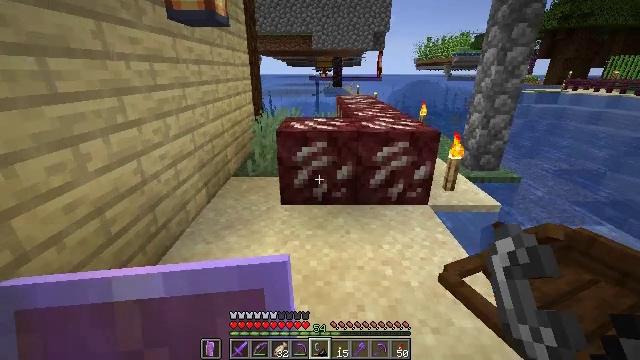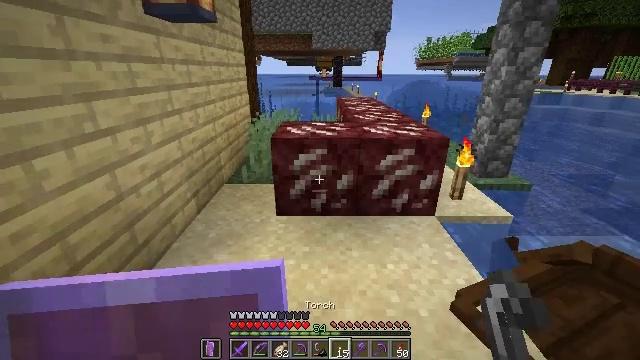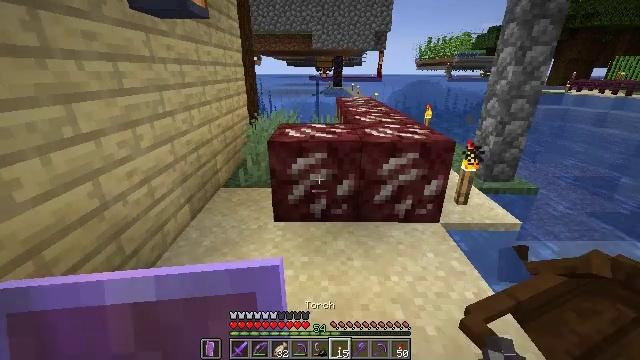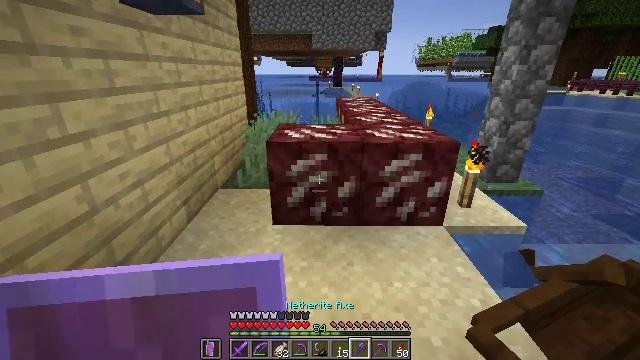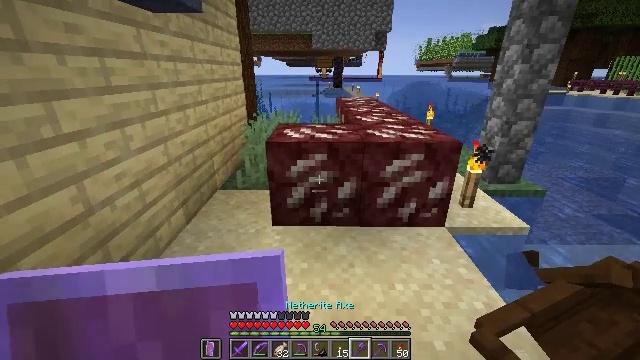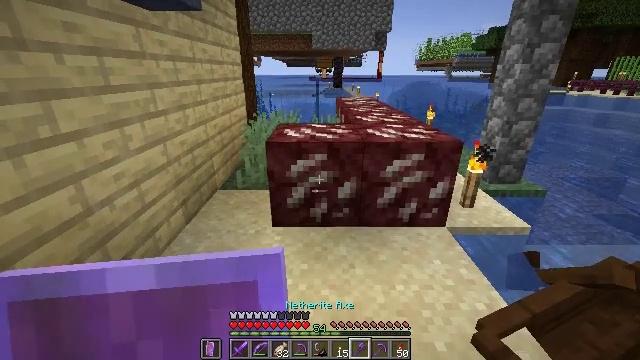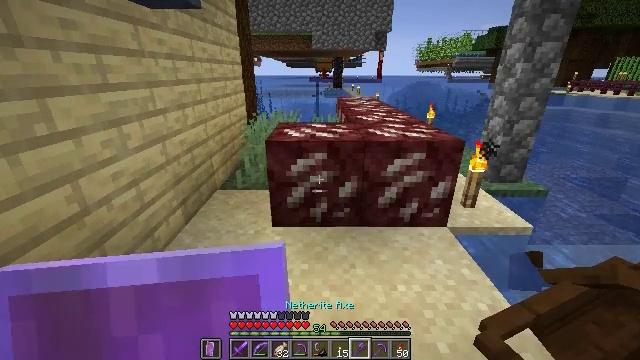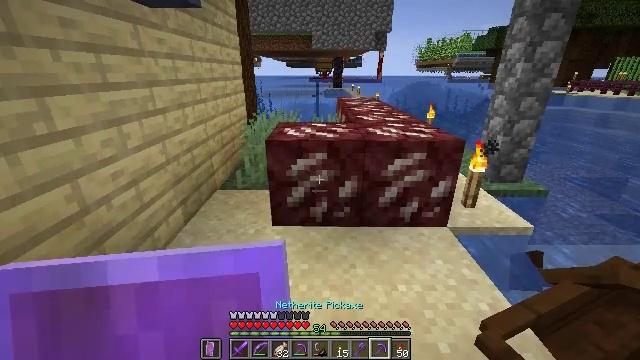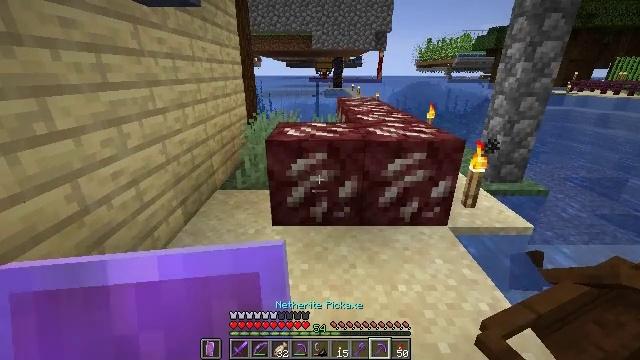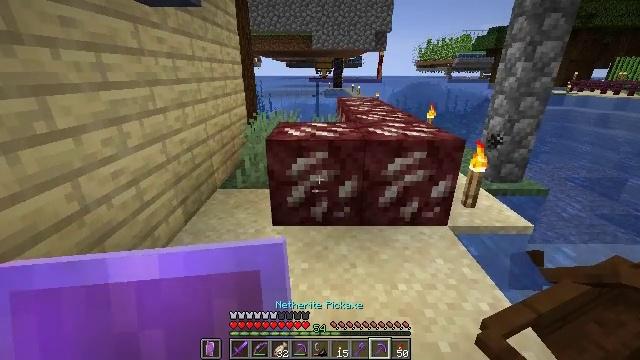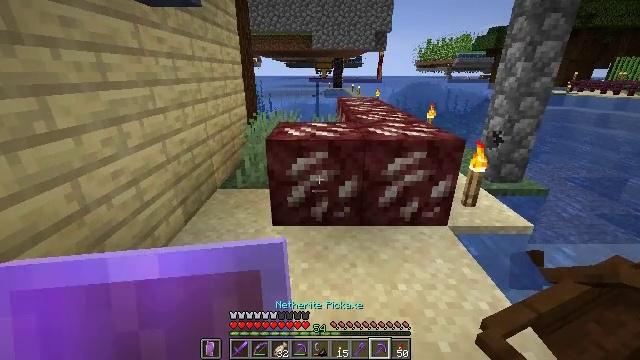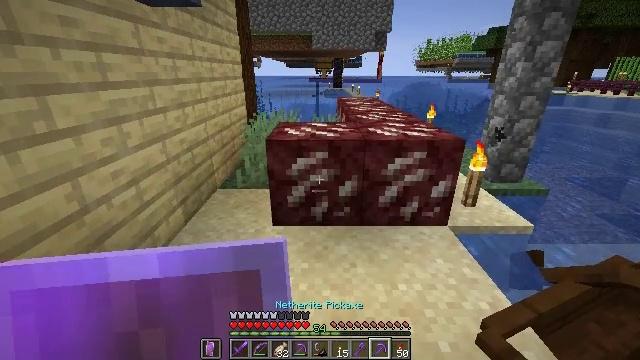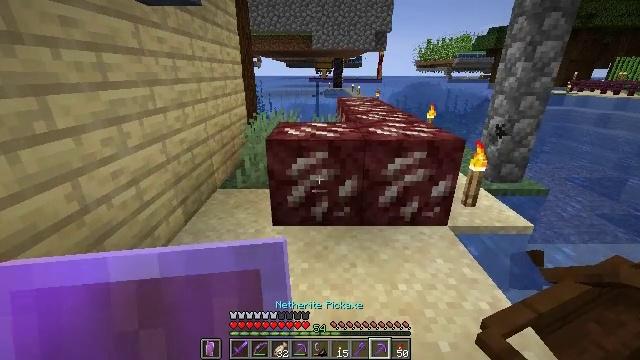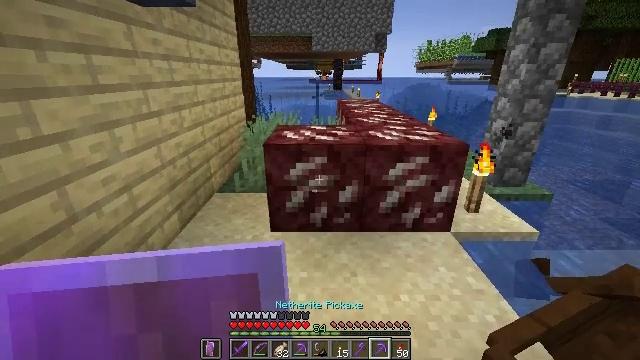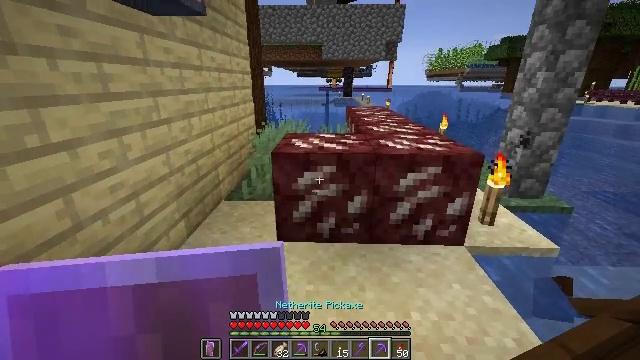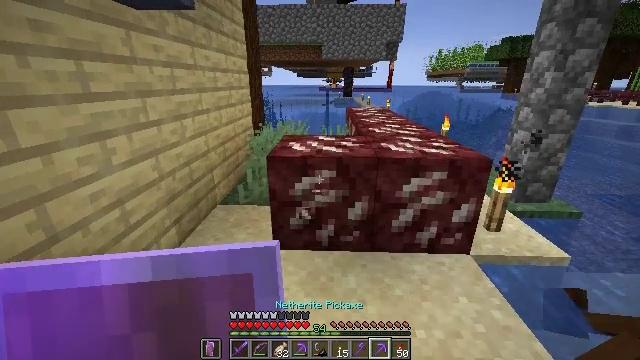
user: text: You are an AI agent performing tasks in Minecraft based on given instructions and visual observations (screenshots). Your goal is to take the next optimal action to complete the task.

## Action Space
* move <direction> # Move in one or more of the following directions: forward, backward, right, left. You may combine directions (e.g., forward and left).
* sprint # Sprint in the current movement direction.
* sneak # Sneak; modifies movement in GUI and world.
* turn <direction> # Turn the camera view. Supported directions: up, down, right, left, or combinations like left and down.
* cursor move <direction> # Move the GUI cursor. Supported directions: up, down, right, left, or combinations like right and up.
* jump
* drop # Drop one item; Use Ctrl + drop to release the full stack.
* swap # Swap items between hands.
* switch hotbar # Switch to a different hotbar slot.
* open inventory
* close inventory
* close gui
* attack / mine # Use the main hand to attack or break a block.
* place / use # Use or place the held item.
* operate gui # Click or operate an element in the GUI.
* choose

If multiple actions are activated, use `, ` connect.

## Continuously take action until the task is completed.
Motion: motion action
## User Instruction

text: Dig up the nether quartz ore.
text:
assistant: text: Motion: move forward
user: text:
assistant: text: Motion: no_op
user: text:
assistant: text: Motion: no_op
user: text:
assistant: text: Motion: no_op
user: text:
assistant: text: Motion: no_op
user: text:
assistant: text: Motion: no_op
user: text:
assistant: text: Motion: no_op
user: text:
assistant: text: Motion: no_op
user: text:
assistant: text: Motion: no_op
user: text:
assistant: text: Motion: no_op
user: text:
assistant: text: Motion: no_op
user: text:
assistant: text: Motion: no_op
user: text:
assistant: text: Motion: move forward
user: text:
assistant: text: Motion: move forward, turn left and up
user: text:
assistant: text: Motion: move forward, attack / mine
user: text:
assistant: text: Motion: move forward, attack / mine
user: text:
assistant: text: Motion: attack / mine
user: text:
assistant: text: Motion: attack / mine
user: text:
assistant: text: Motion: turn right, attack / mine
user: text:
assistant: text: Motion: turn right, attack / mine
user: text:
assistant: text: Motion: attack / mine
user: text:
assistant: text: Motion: attack / mine
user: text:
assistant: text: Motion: attack / mine
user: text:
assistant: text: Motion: attack / mine
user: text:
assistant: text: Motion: turn right and up, attack / mine
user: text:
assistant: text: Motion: turn right, attack / mine
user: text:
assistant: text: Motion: move forward, attack / mine
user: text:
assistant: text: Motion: move forward, attack / mine
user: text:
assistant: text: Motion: move forward, attack / mine
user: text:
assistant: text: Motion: turn left, attack / mine